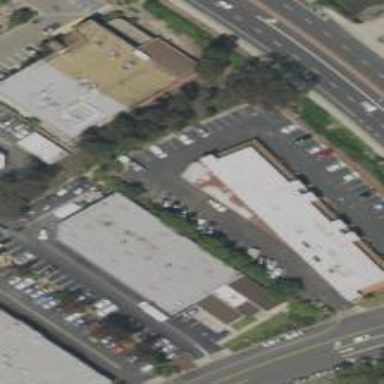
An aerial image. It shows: Commercial building.